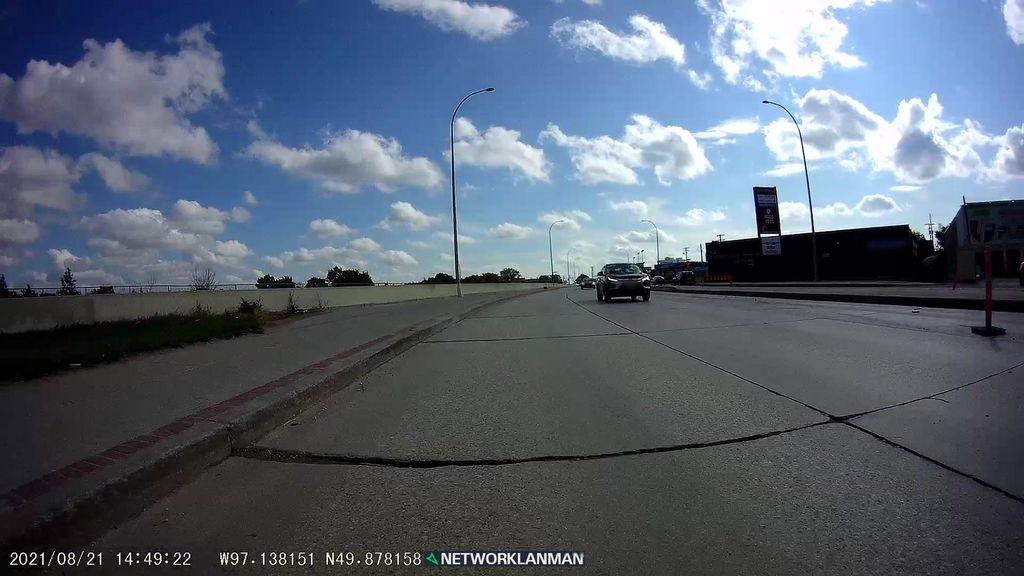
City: winnipeg